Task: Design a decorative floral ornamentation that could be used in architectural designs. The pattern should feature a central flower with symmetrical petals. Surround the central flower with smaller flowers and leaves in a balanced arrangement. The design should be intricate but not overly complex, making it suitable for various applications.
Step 549:
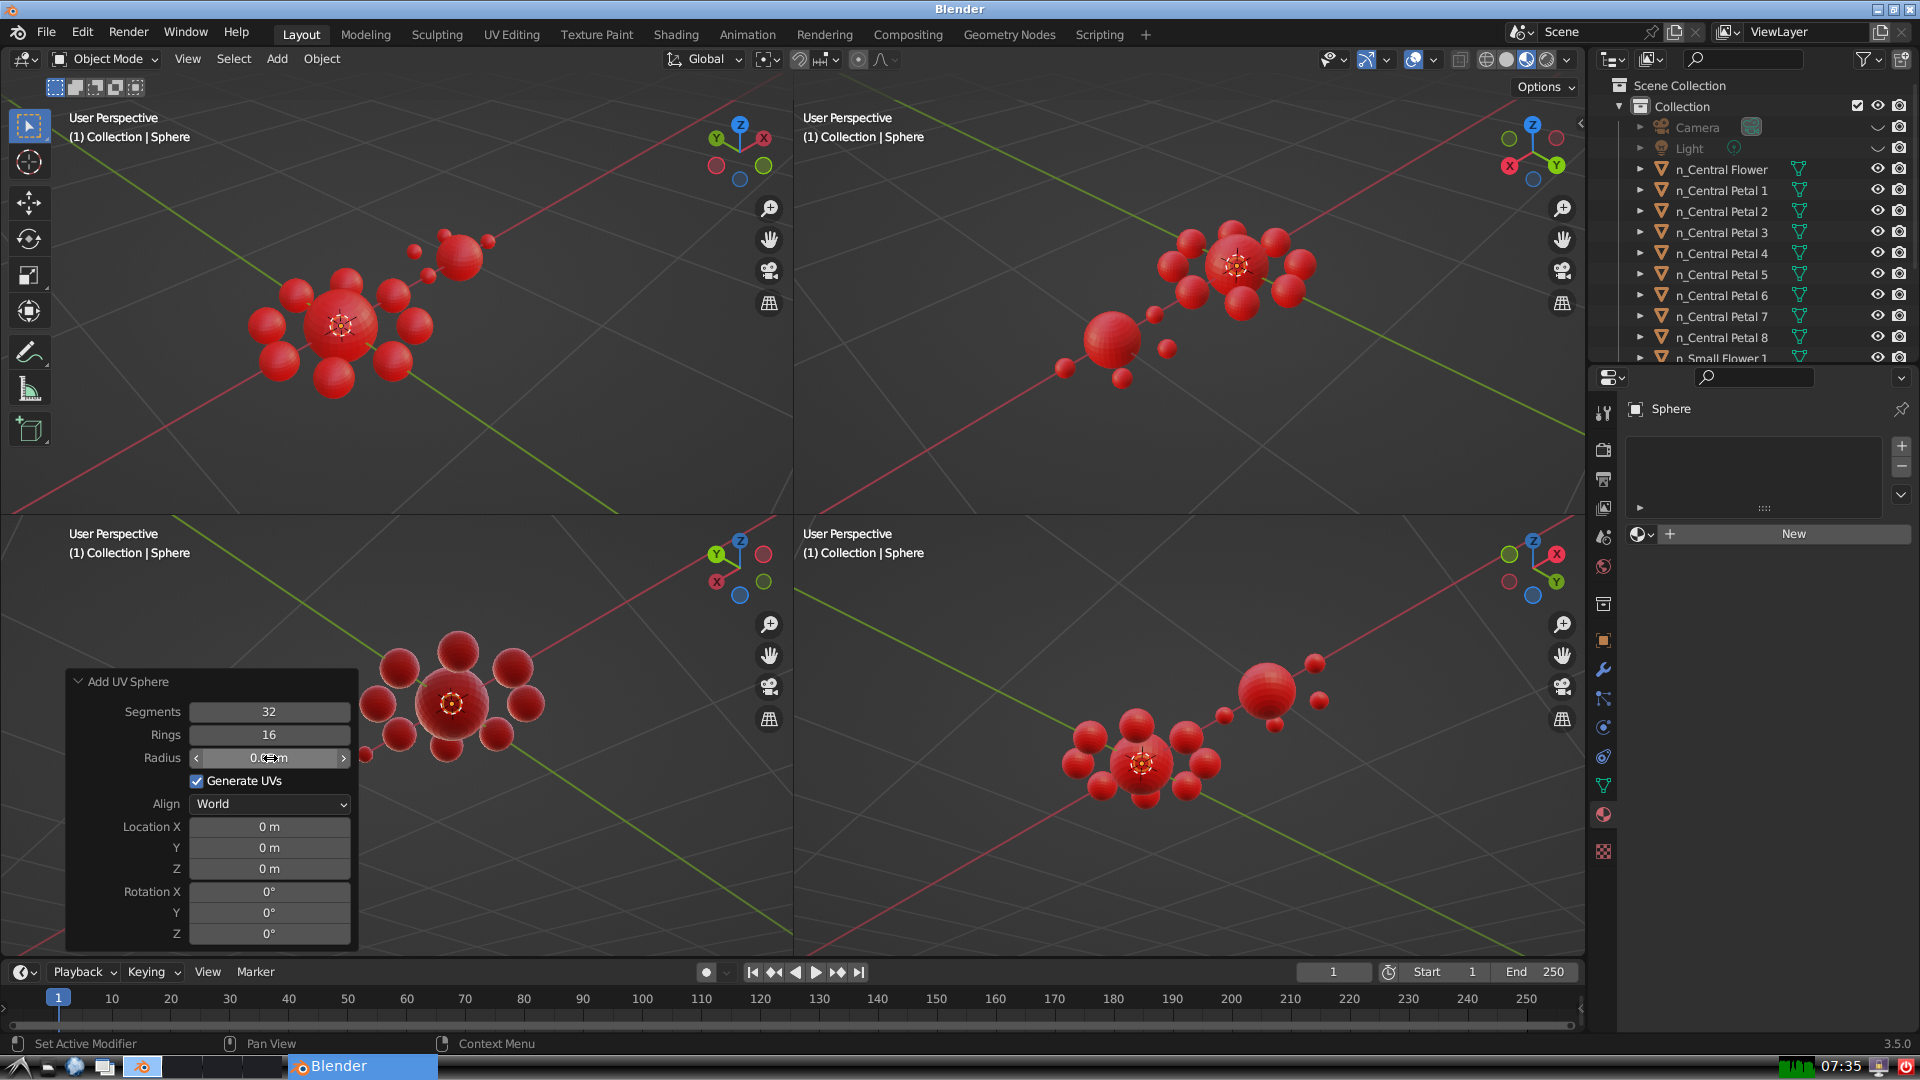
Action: {"mouse_move": [960, 540]}